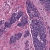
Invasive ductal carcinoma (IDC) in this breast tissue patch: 0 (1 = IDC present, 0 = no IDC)